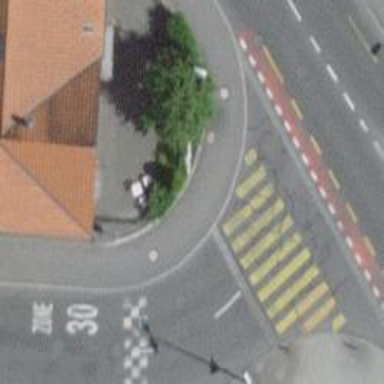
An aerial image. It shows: Sidewalk.